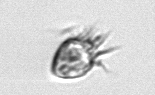
Label: Ciliophora